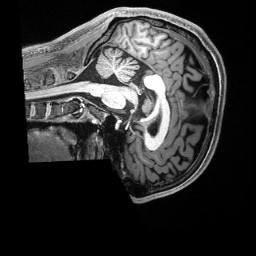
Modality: T1w
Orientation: sagittal
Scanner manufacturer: siemens
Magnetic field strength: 3 T
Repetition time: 2.5 s
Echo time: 0.00231 s